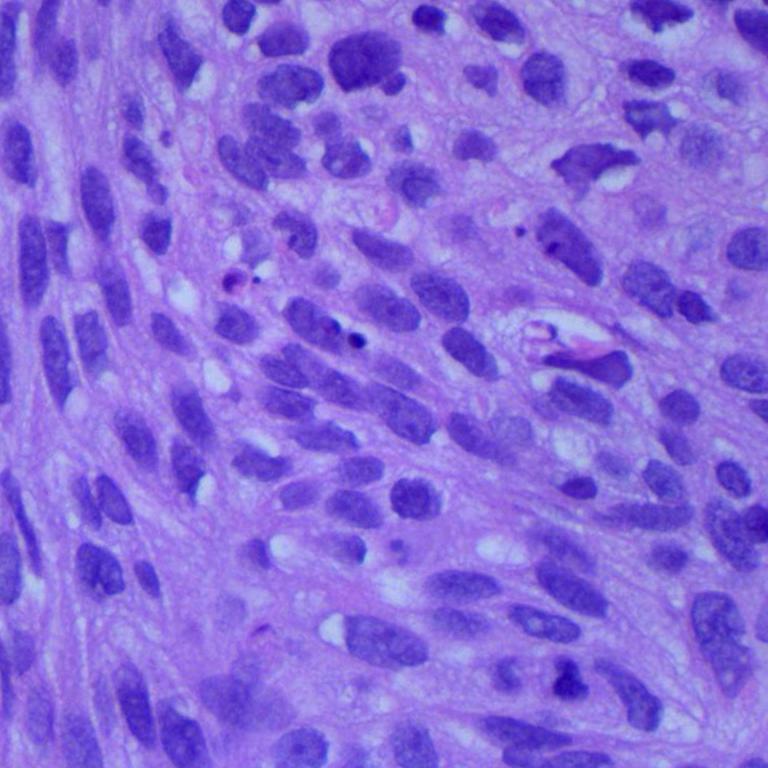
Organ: lung
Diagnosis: squamous carcinomas